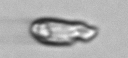
Label: Katodinium_or_Torodinium